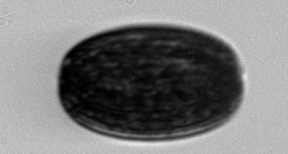
Label: Coscinodiscus